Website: walmart
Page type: account-selection
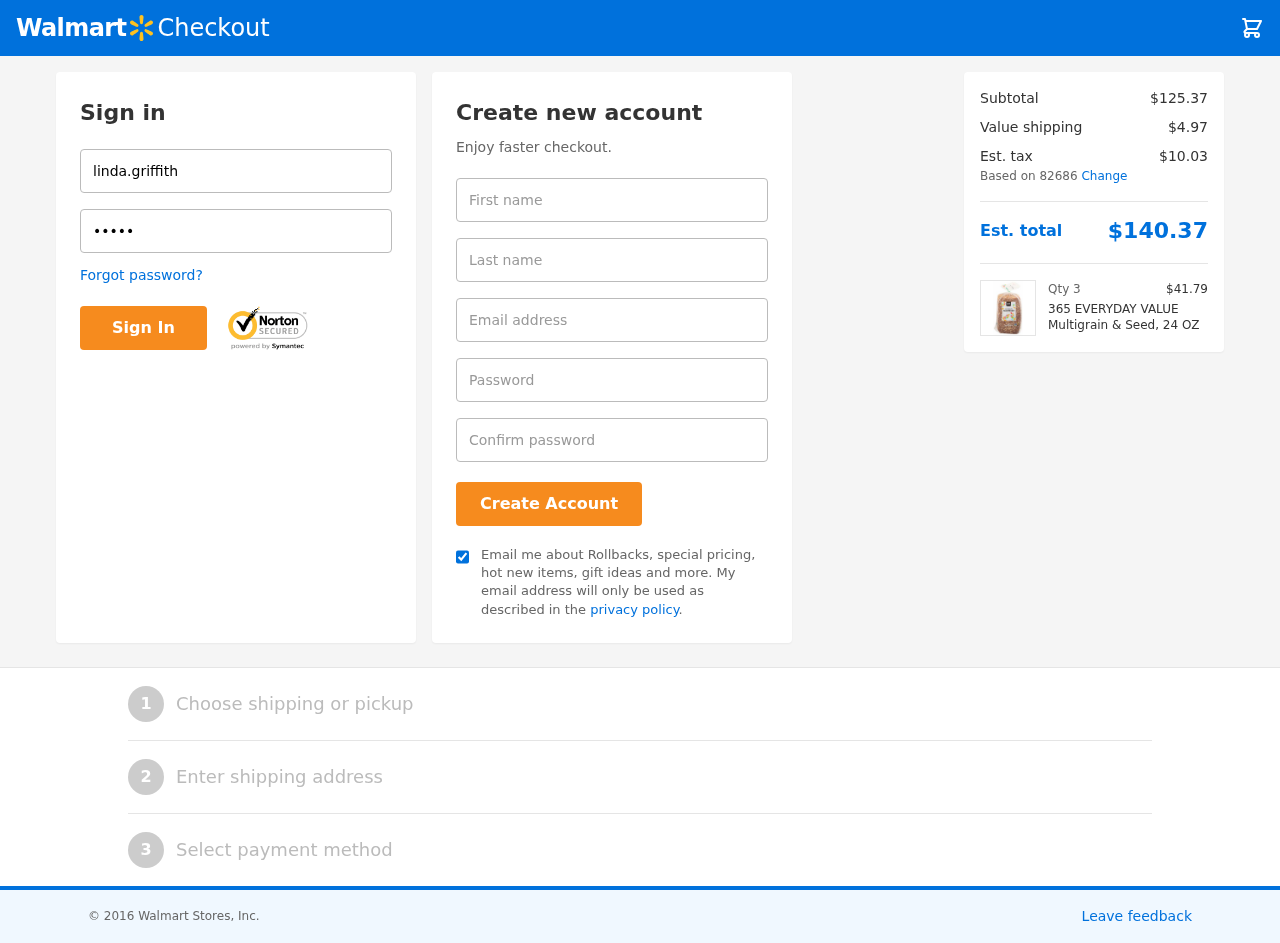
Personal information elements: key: PII_EMAIL
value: linda_griffith@gmail.com
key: PII_FIRSTNAME
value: Linda
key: PII_LASTNAME
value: Griffith
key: PII_LOGIN_USERNAME
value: linda.griffith
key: PII_POSTCODE
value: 82686
Product elements: key: PRODUCT1_NAME
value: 365 EVERYDAY VALUE Multigrain & Seed, 24 OZ
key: PRODUCT1_PRICE
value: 41.79
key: PRODUCT1_QUANTITY
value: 3
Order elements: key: ORDER_SUBTOTAL
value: $125.37
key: ORDER_SHIPPING_COST
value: $4.97
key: ORDER_TAX
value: $10.03
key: ORDER_TOTAL
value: $140.37